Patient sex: M
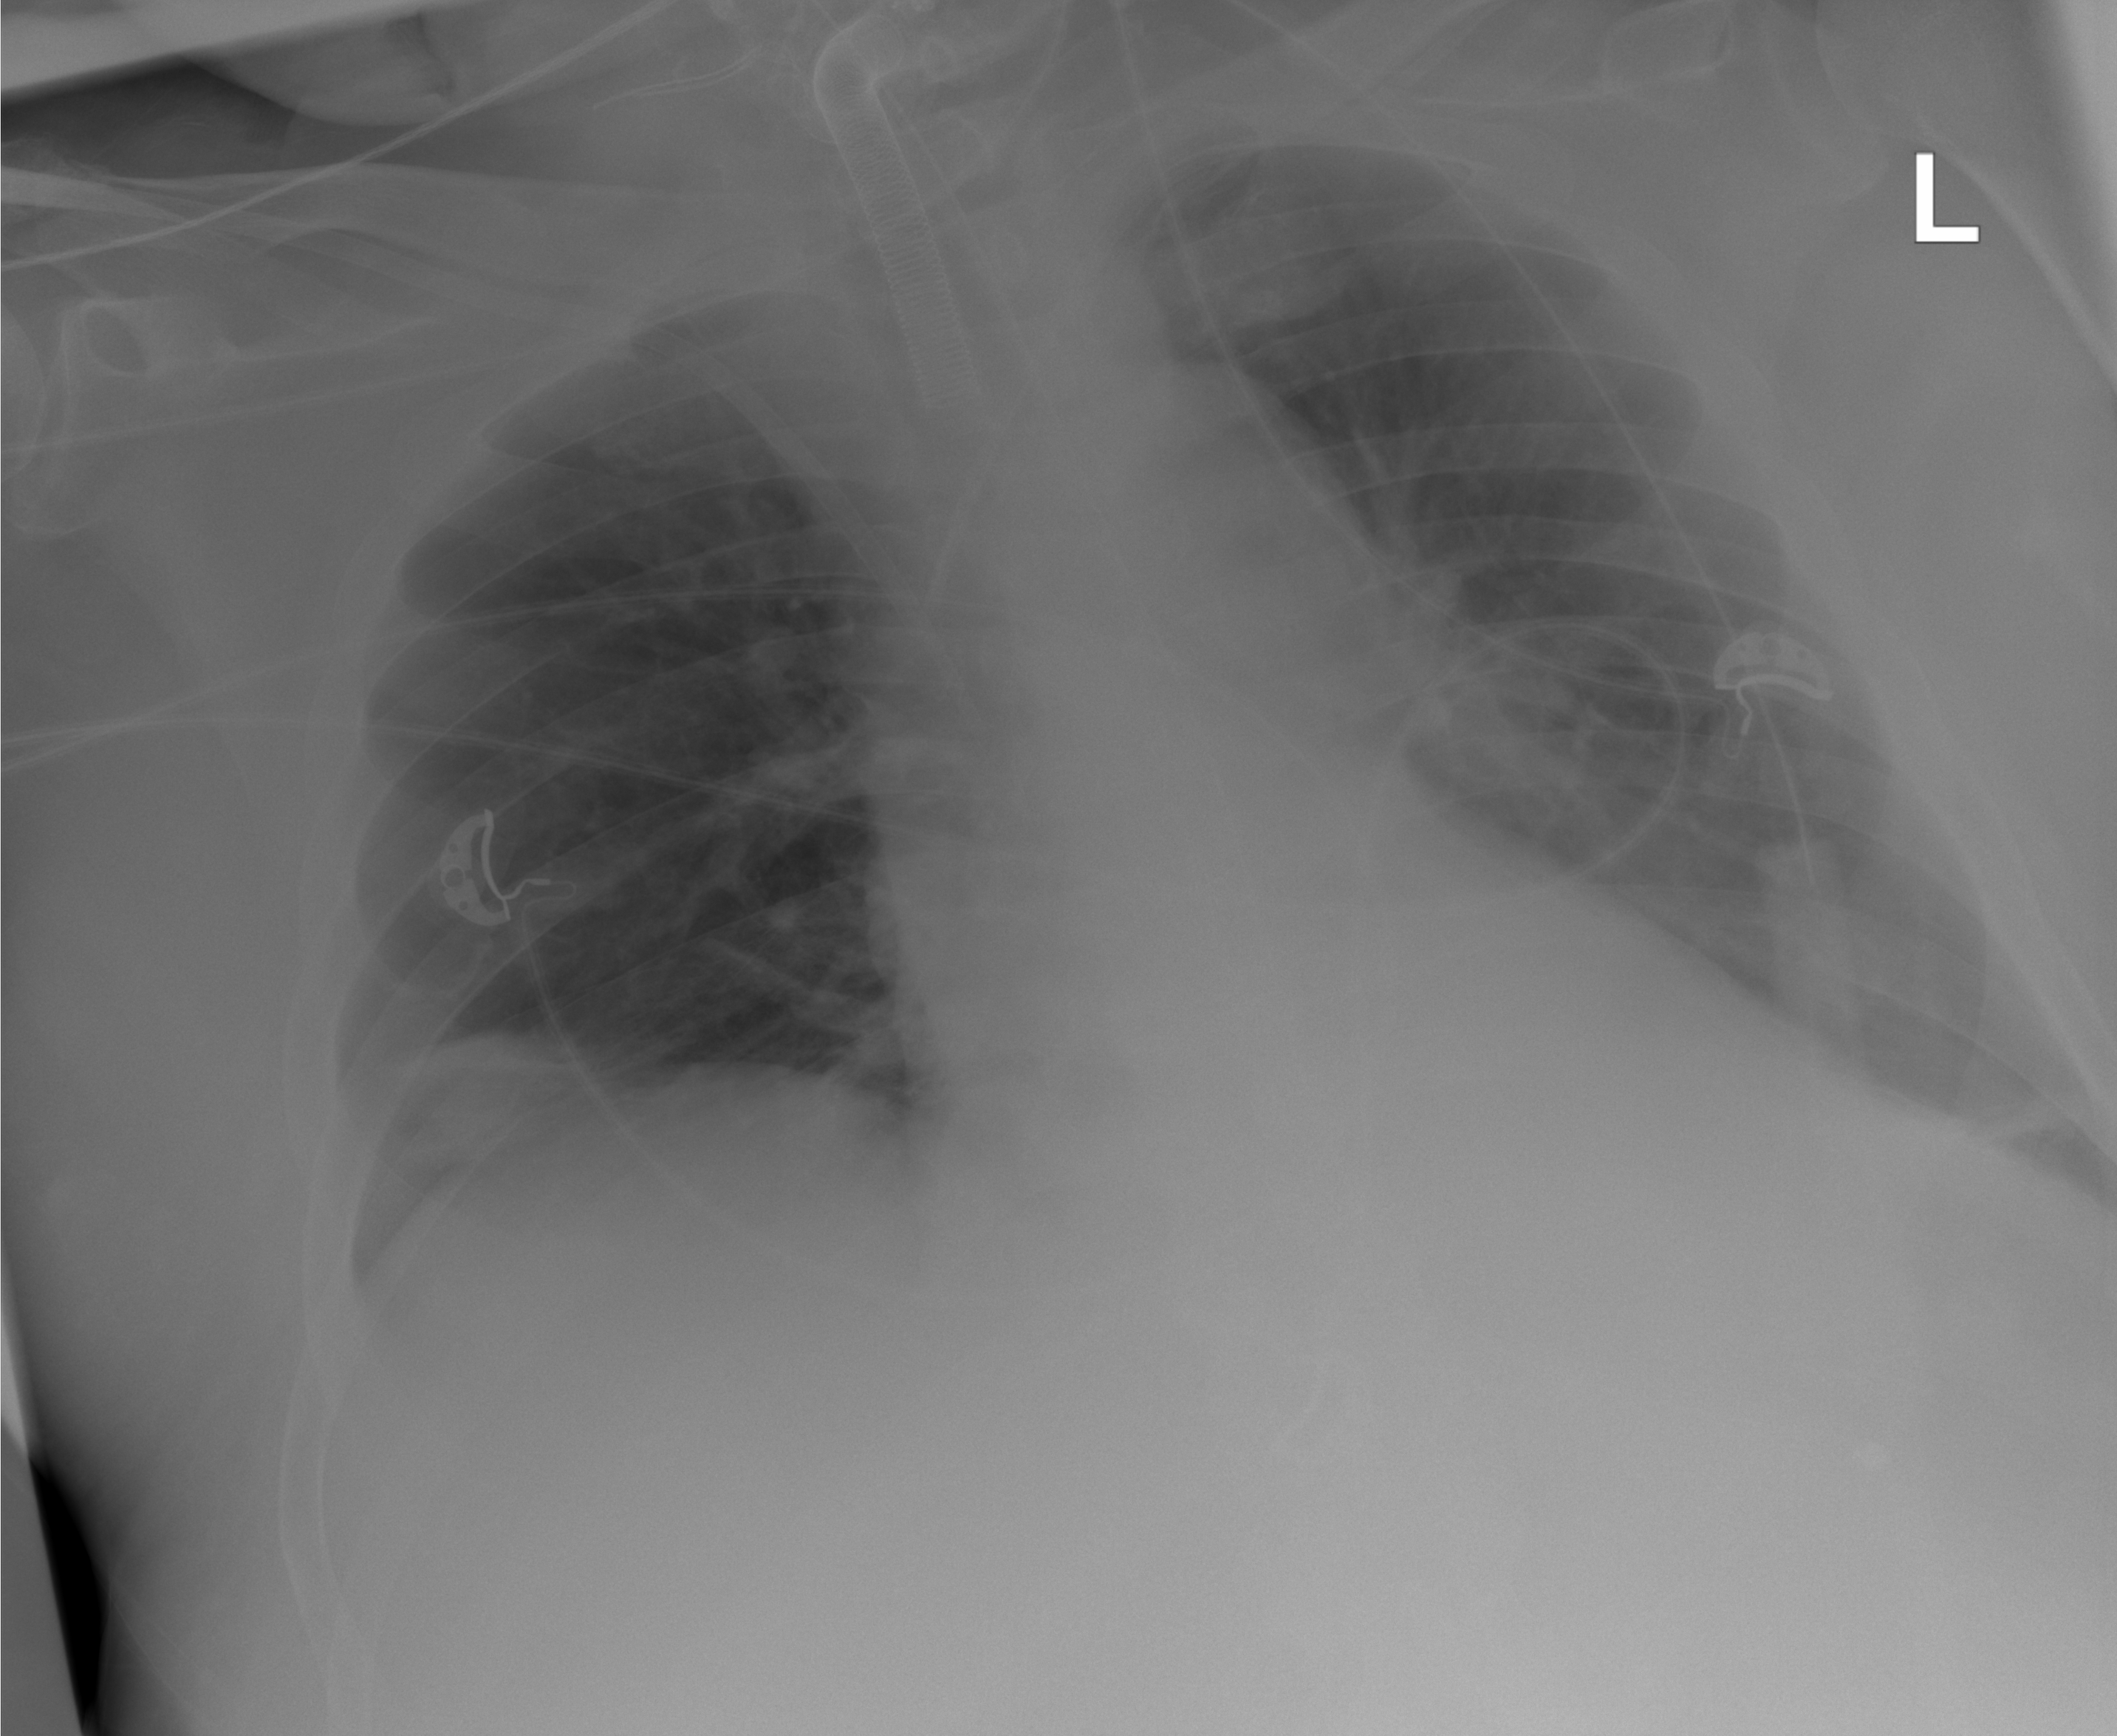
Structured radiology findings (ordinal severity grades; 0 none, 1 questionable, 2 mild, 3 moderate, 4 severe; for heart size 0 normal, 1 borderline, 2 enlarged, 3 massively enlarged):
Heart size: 2
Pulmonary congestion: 0
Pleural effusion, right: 2
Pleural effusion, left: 2
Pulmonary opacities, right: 0
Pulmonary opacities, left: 0
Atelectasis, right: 2
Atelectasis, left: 2